Question: I have done everything i know about MERGE in this fiddle but am not getting output.Hope someone will come up with a solution for this.
I have done a simple MERGE statement to insert, update and delete the values of target table using source table at the same time and everything is fine but am getting error message saying

I have put semi-colon but the error keeps popping up.I am studying MERGE statements and how to use them using two table using SQLFiddle and someone please show me the correct approach to place the semi-colon.
Here's the fiddle - <URL>
and here's the code of MERGE
'''
MERGE Students AS T
USING Teachers AS S
ON S.LastName = T. LastName and
S.FirstName = T.FirstName
WHEN MATCHED THEN
UPDATE SET T.Address = S.Address,
T.Age = S.Age
WHEN NOT MATCHED THEN
INSERT (LastName,
FirstName,
Address,
Age)
VALUES (S.LastName,
S.FirstName,
S.Address,
S.Age)
WHEN NOT MATCHED BY SOURCE THEN
DELETE;
OUTPUT $action, Inserted.LastName, Inserted.FirstName, Deleted.LastName, Deleted.FirstName INTO @T;
Select * from @T;
'''
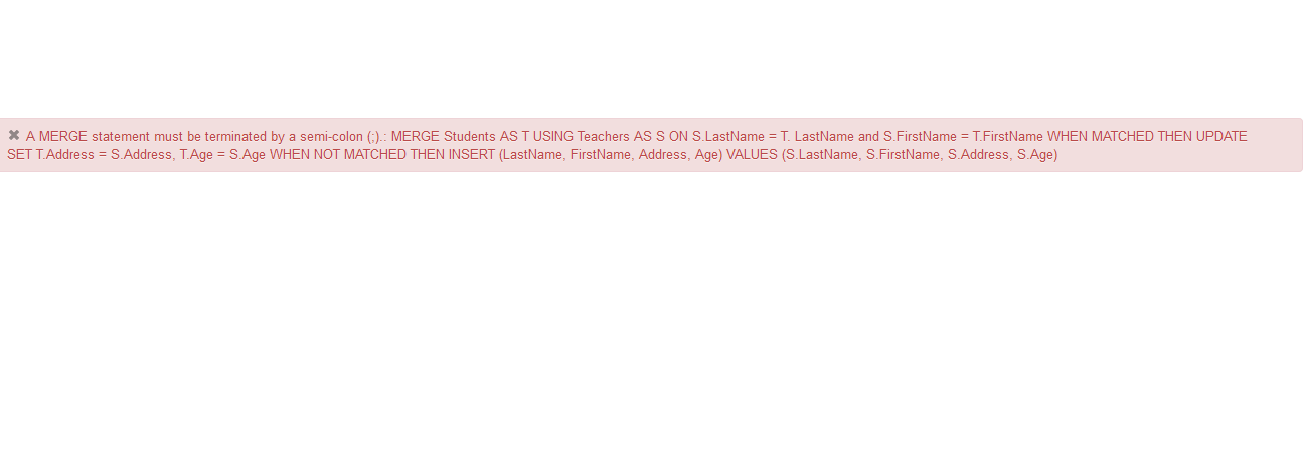
Answer: Try this <URL>, '@T' definition was wrong, I also removed semicolon after 'DELETE' and changed the query terminator on SQL Fiddle to 'GO' instead of semicolon.